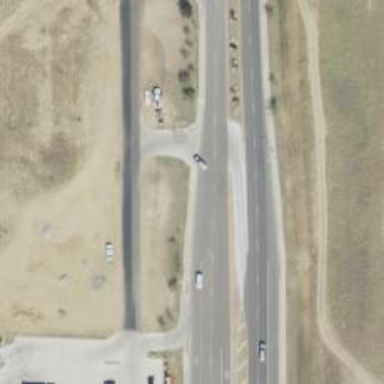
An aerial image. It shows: Secondary link road.